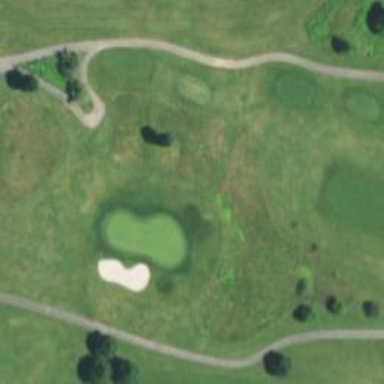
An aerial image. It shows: Golf hole.